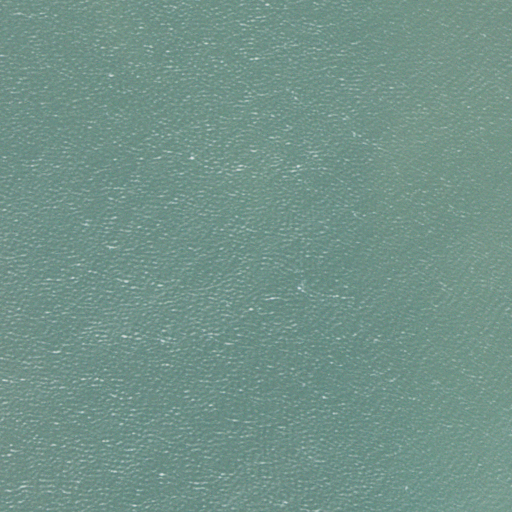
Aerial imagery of island in North Carolina named Gull Island containing only open water